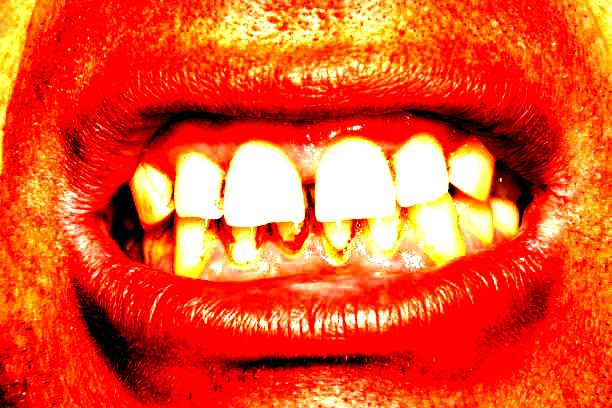
Condition: Calculus